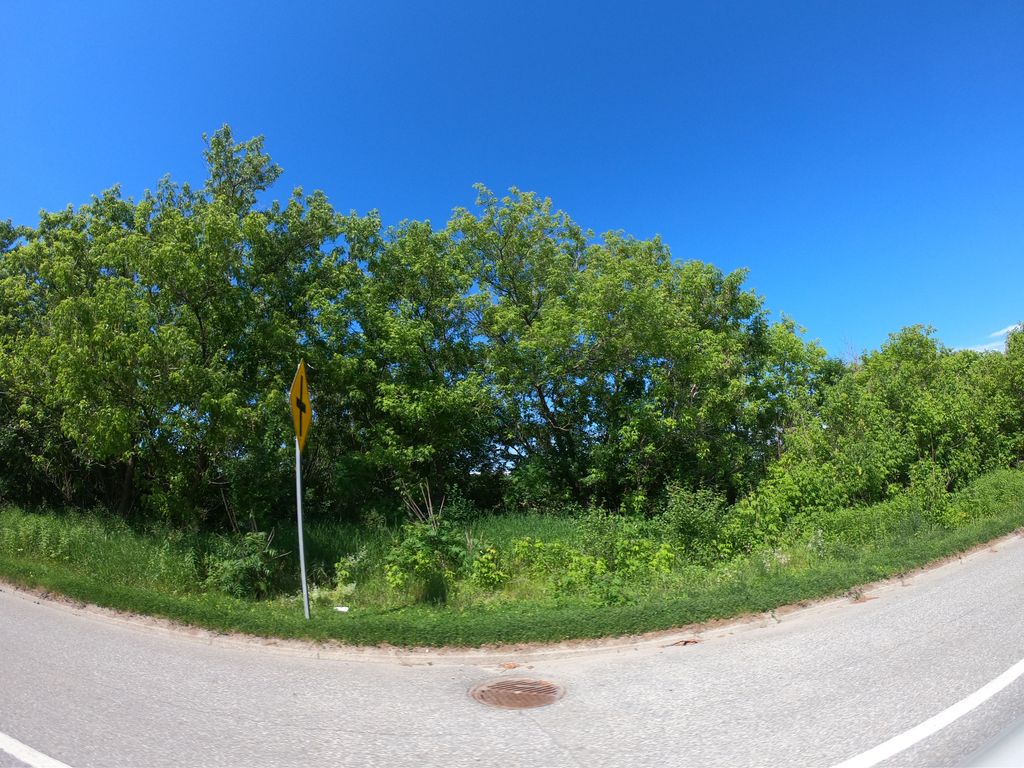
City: ottawa-gatineau